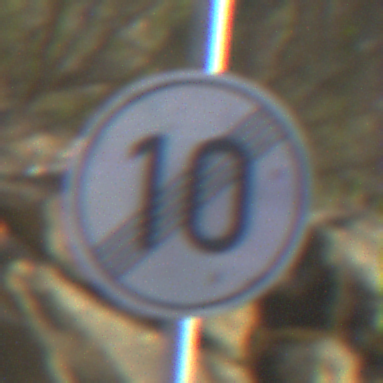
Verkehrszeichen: EndeGeschwindigkeit10
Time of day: MorningAfternoon
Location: Outdoor (RoadRail)
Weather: PartlyCloudy
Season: NotSpecified
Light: Natural